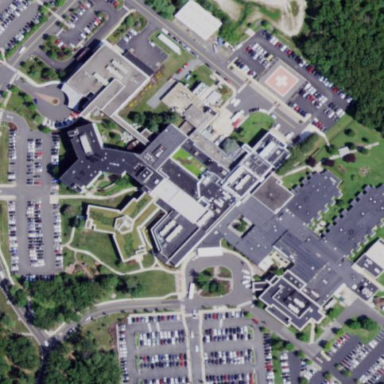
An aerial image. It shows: Hospital with helipad.